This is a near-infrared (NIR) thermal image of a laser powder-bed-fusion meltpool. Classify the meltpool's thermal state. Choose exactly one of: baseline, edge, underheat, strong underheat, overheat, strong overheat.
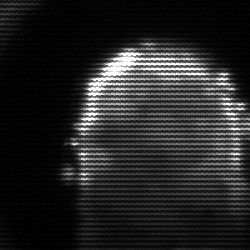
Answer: baseline